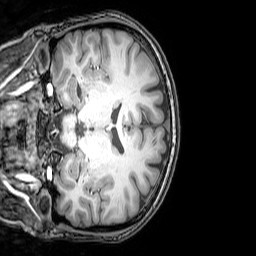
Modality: T1w
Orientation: coronal
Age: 23
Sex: female
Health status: healthy
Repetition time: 0.081 s
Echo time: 0.037 s